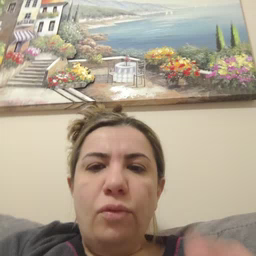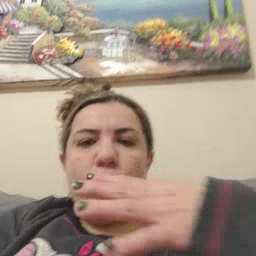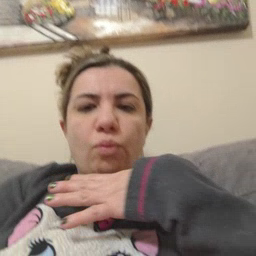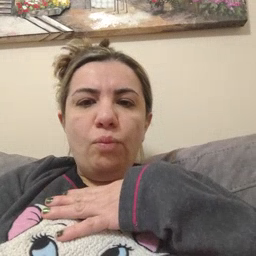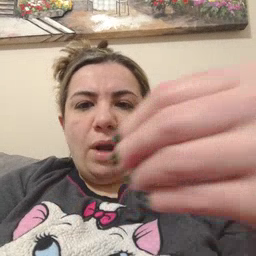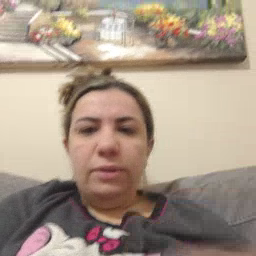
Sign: white